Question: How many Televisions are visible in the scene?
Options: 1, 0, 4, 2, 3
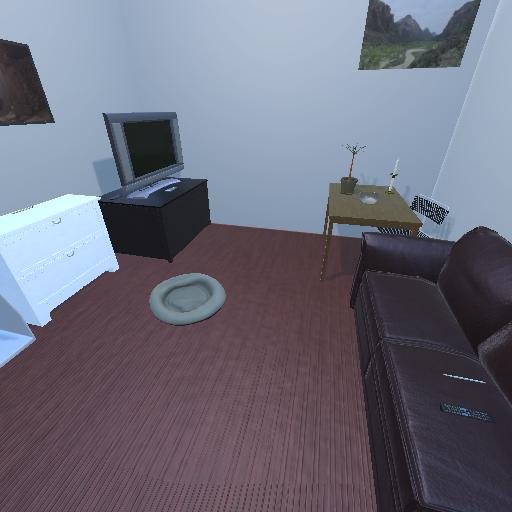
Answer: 1